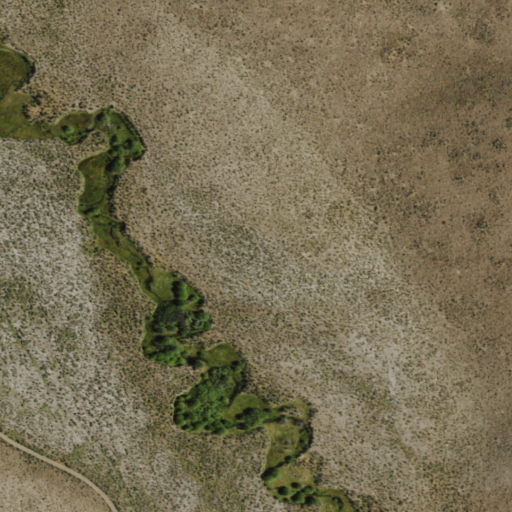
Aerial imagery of plain(s) in Nevada named Goosey Lake Flat containing only shrub